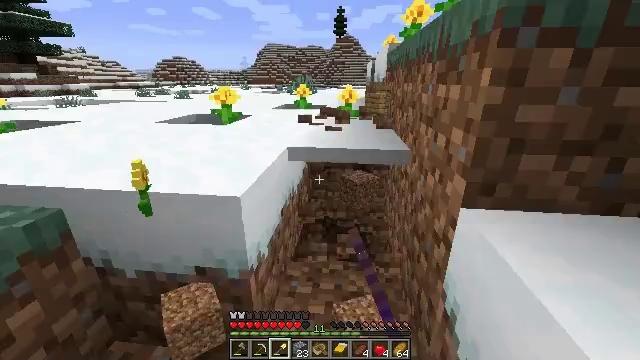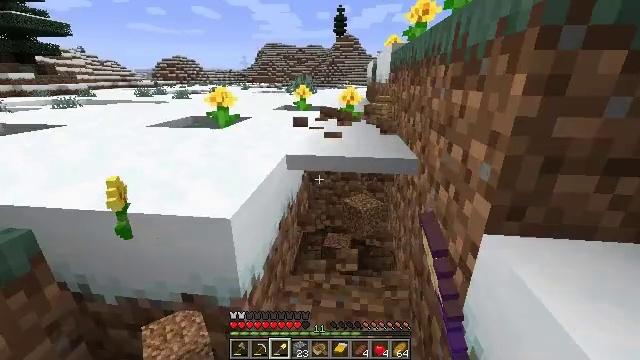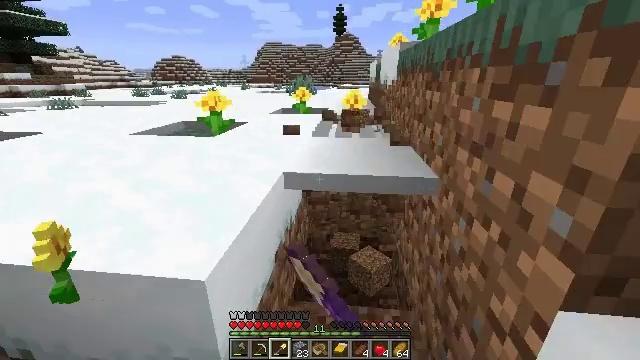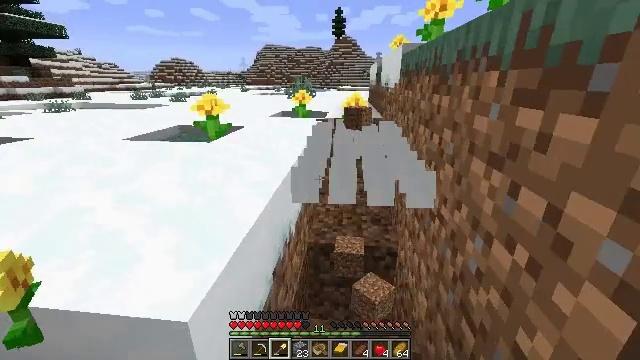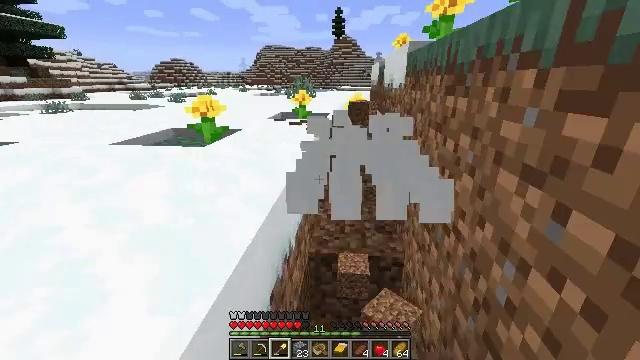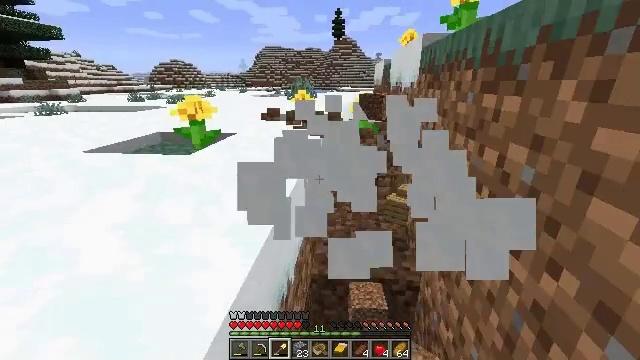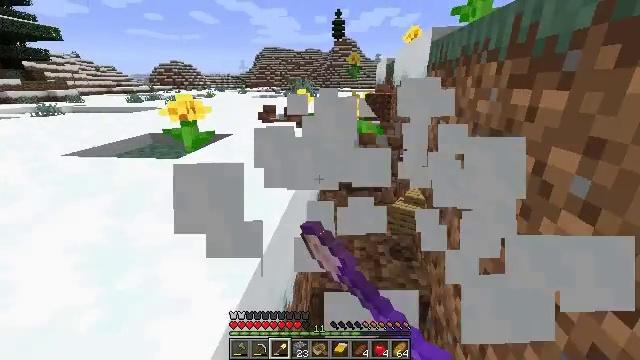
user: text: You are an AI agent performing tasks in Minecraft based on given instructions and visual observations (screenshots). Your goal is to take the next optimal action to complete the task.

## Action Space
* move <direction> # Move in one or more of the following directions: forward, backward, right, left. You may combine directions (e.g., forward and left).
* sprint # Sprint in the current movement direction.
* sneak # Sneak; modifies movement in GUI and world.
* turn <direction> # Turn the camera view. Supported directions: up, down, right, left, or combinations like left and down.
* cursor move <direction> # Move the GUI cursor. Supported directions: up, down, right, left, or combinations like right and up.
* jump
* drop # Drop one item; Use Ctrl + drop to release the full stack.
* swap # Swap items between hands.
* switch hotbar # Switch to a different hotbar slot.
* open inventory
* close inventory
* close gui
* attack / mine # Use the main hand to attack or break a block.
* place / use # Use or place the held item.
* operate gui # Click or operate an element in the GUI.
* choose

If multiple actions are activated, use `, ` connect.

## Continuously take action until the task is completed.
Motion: motion action
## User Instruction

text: Gather grass block for landscaping.
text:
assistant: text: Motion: move forward, attack / mine
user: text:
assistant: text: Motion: move forward, attack / mine
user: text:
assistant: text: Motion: move forward, attack / mine
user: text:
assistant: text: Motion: move forward, attack / mine
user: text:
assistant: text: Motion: move forward, attack / mine
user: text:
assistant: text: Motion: move forward, attack / mine
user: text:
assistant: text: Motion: attack / mine